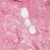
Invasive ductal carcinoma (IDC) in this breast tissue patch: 0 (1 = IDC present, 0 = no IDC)